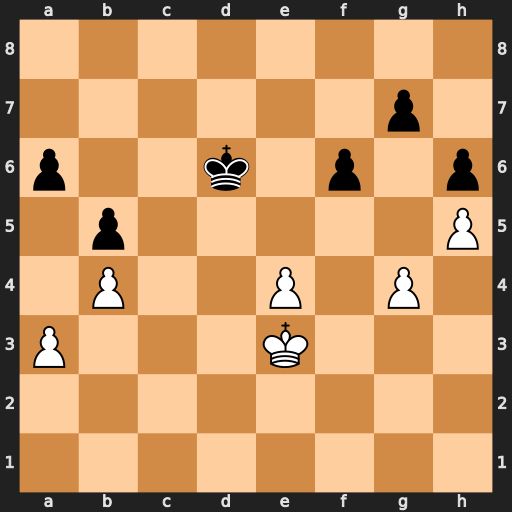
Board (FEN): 8/6p1/p2k1p1p/1p5P/1P2P1P1/P3K3/8/8
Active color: w
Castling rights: -
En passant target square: -
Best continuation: Kd4 Ke6 Kc5 Ke5 Kb6 Kxe4 Kxa6 Kf4 Kxb5 Kxg4 Kc4 f5 Kd3 f4 Ke2